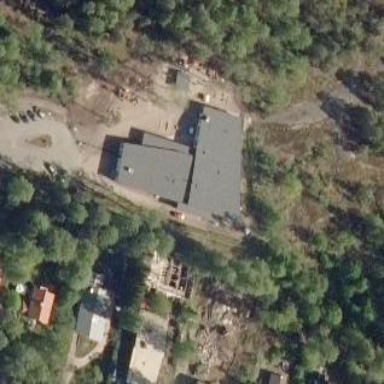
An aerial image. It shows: Building.